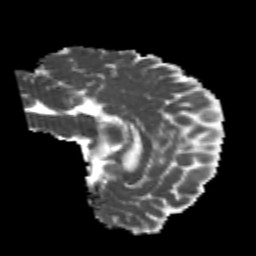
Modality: MD
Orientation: sagittal
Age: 23
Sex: female
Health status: healthy
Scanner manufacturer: philips
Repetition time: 7.387 s
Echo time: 0.08599 s